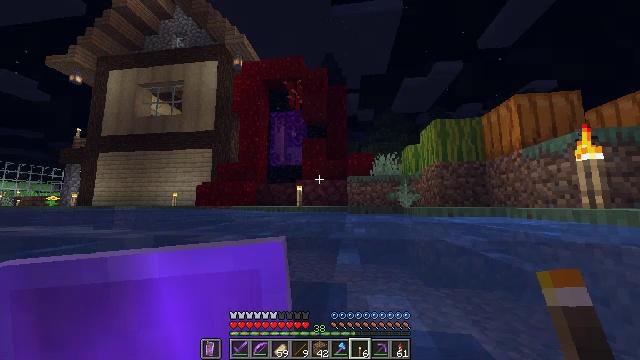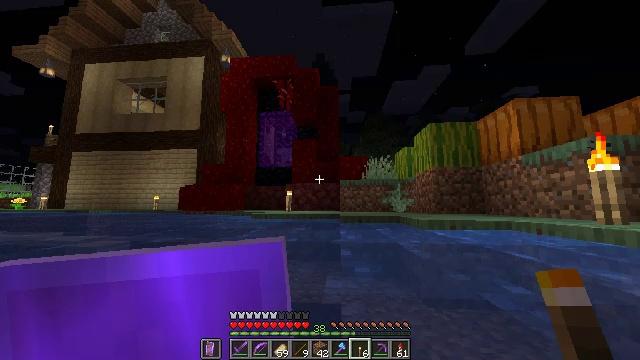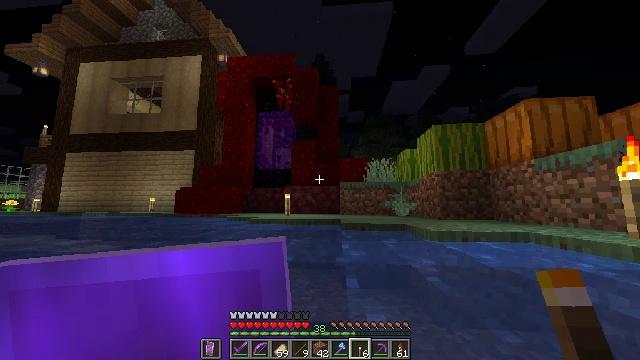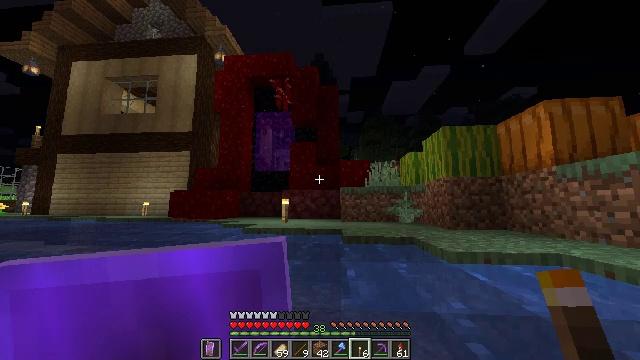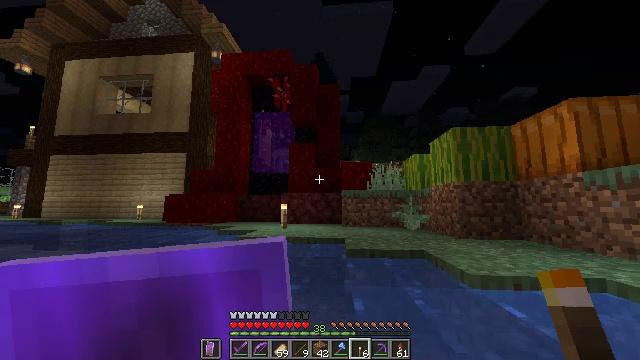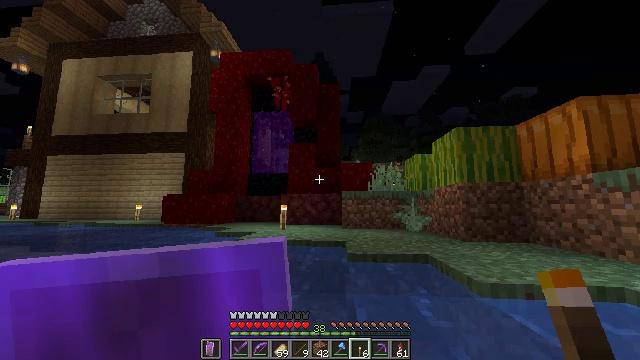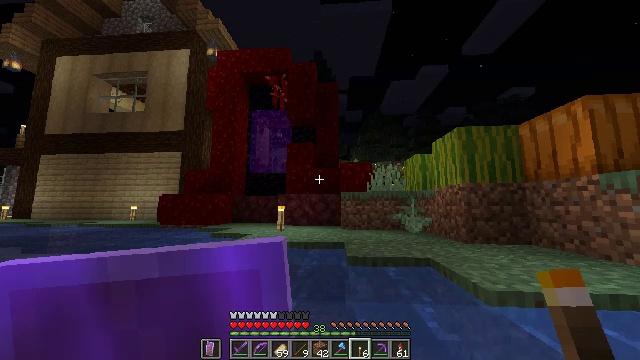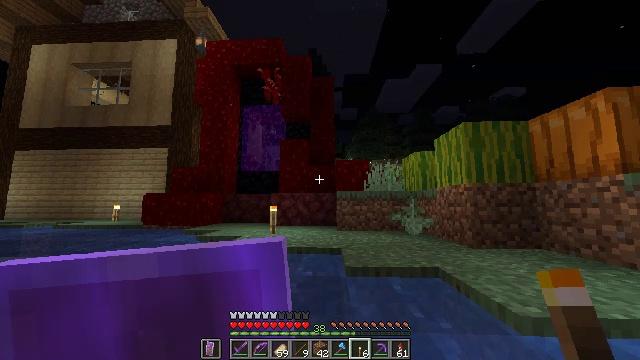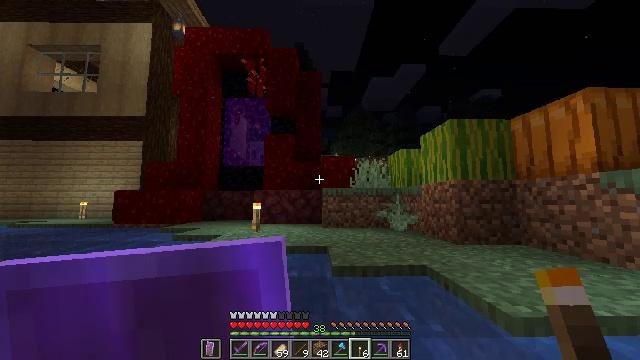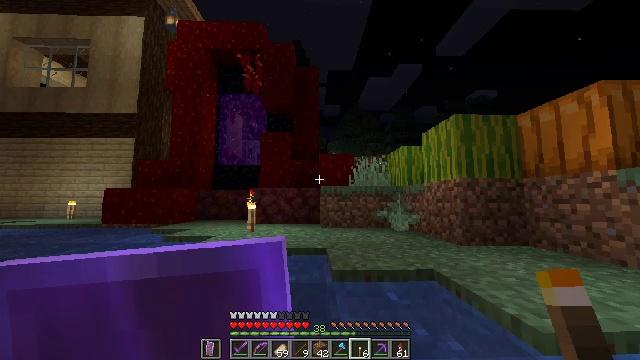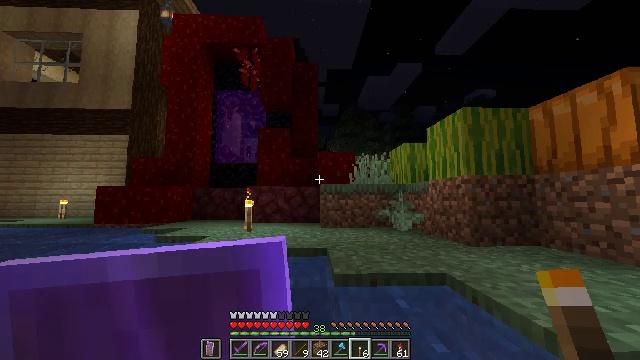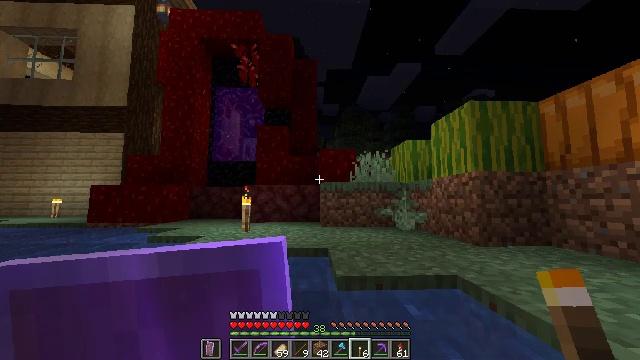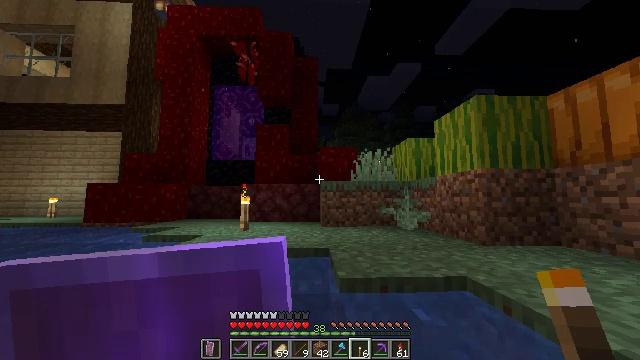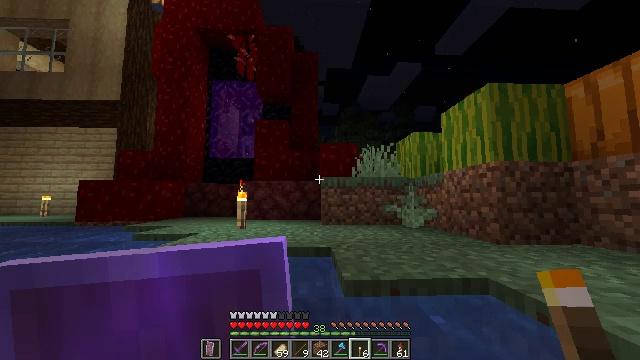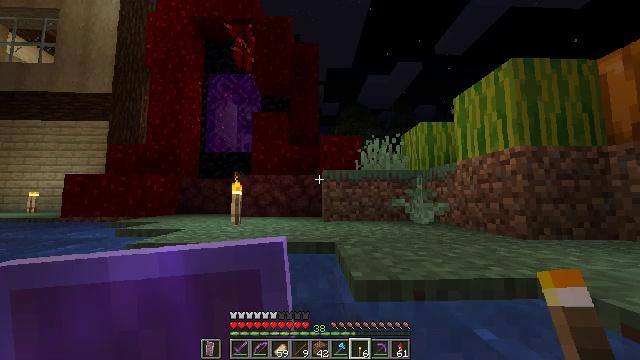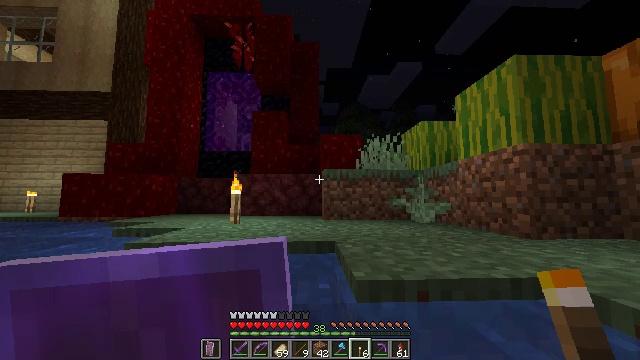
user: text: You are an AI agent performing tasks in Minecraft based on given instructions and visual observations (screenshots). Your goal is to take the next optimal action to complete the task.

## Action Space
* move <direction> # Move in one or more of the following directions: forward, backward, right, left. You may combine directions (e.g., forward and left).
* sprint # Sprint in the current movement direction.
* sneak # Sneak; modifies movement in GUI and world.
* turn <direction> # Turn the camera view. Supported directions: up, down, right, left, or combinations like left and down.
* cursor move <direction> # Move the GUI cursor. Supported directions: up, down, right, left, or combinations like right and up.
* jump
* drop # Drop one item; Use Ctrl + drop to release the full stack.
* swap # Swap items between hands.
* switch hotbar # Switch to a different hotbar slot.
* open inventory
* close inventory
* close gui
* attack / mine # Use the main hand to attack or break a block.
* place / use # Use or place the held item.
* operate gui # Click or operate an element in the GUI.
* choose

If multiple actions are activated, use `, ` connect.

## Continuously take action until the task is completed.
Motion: motion action
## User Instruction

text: Mine the rail.
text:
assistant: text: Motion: move forward, sprint, turn right, jump
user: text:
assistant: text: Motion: move forward, sprint, jump
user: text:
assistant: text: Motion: move forward, sprint, jump
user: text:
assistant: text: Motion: move forward, sprint
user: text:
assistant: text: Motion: move forward, sprint
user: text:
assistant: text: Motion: move forward, sprint
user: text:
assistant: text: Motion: move forward, sprint, turn right
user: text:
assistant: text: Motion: move forward, sprint, turn right
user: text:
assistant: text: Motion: move forward, sprint, jump
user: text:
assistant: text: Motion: move forward, sprint, jump
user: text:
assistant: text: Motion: move forward, sprint, jump
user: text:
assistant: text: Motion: move forward, sprint, jump
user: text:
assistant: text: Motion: move forward, sprint, jump
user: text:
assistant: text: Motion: move forward, sprint, jump
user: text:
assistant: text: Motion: move forward, sprint, jump
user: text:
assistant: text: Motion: move forward, sprint, jump
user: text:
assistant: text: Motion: move forward, sprint, jump
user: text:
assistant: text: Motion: move forward, sprint, turn right, jump
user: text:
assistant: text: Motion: move forward, sprint, jump
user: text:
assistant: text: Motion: move forward, sprint, jump
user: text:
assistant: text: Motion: move forward, sprint, jump
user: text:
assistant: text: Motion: move forward, sprint, jump
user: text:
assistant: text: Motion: move forward, sprint, jump
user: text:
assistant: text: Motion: move forward, sprint, jump
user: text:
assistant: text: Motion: move forward, sprint, jump
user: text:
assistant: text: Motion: move forward, sprint, jump
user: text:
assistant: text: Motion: move forward, sprint, jump
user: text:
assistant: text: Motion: move forward, sprint
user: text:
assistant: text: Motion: move forward, sprint, turn right and down
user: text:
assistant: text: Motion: move forward, sprint, turn right and down